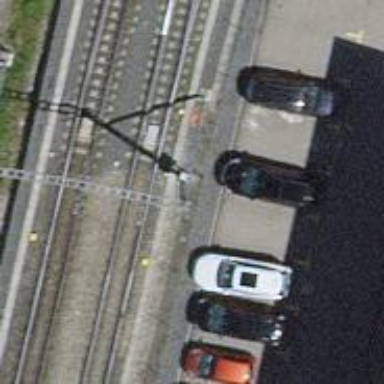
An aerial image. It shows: Railway switch.